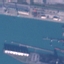
Land use / land cover: River